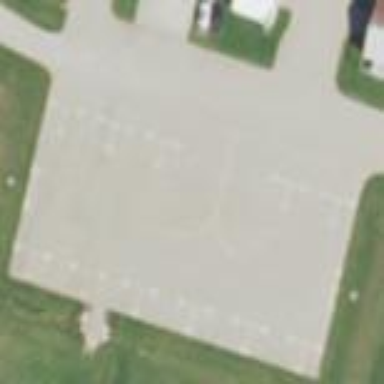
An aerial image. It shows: Apron at the airport.